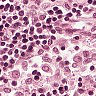
Metastatic tissue present: no